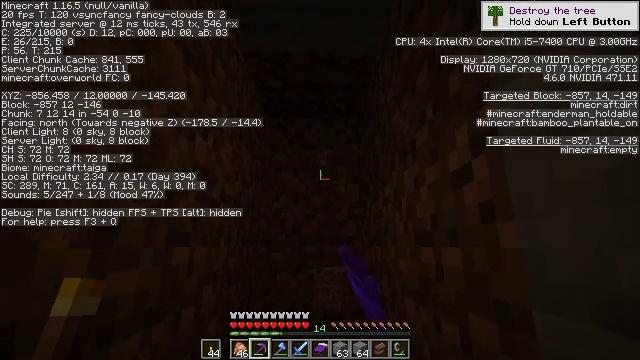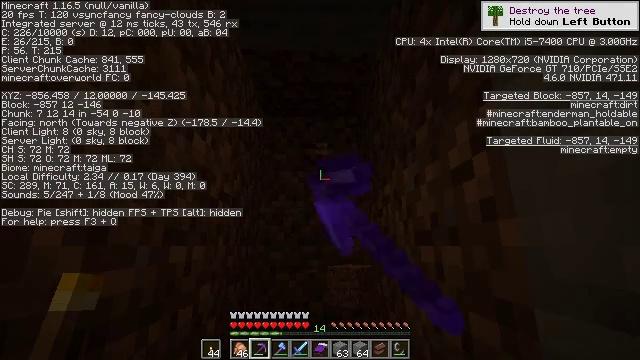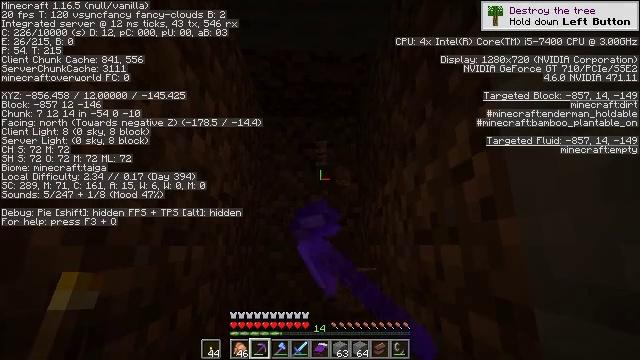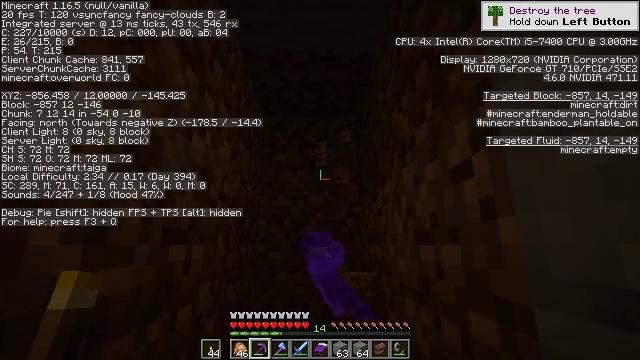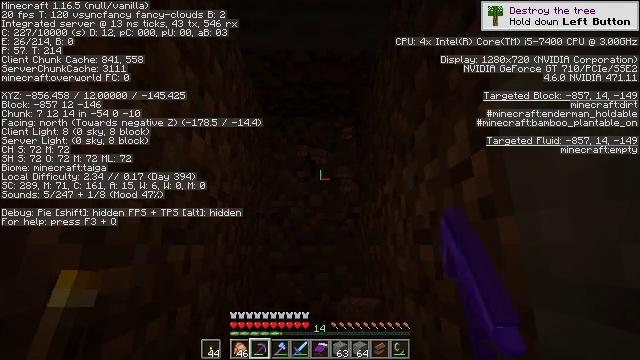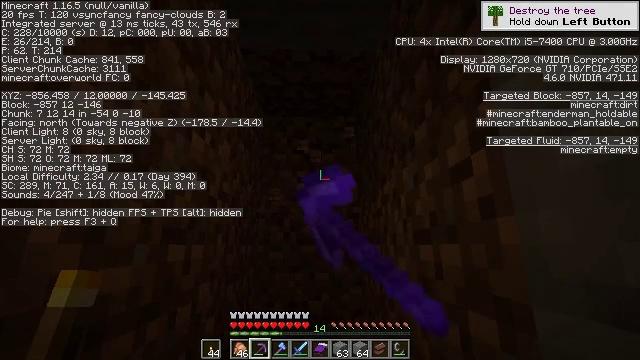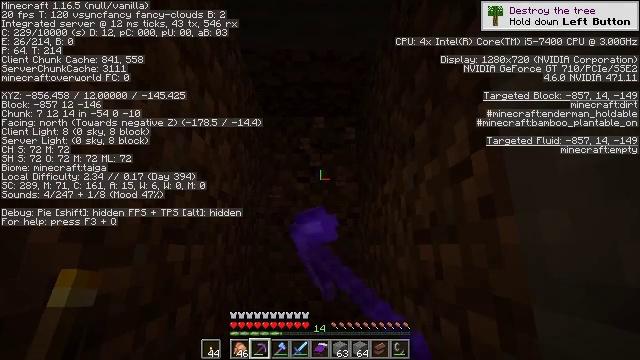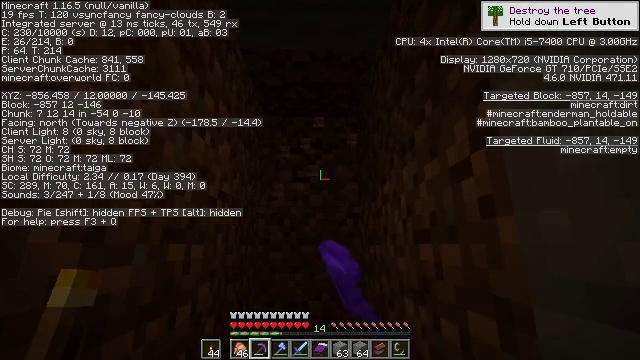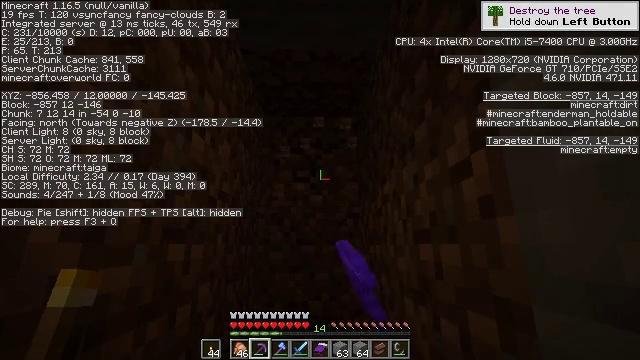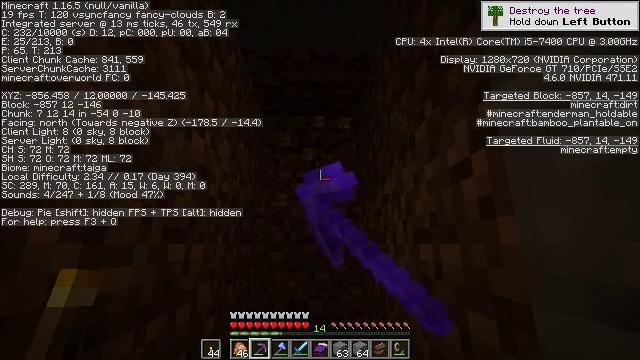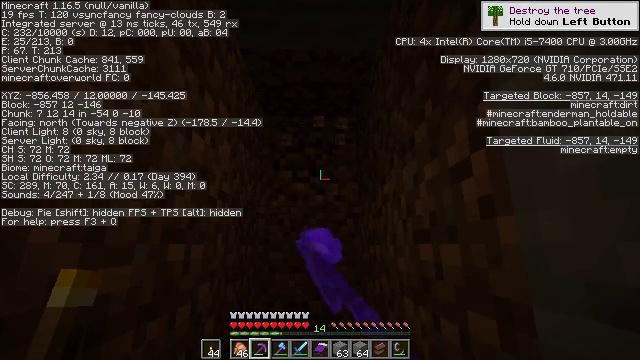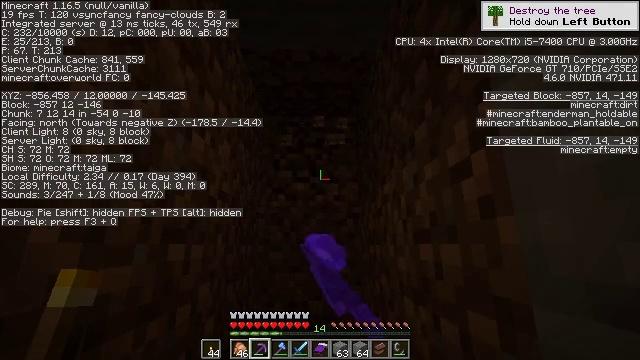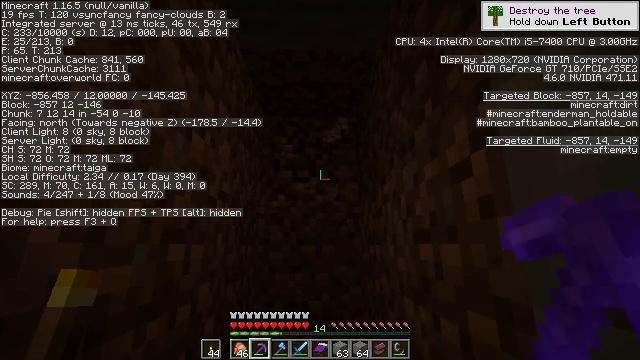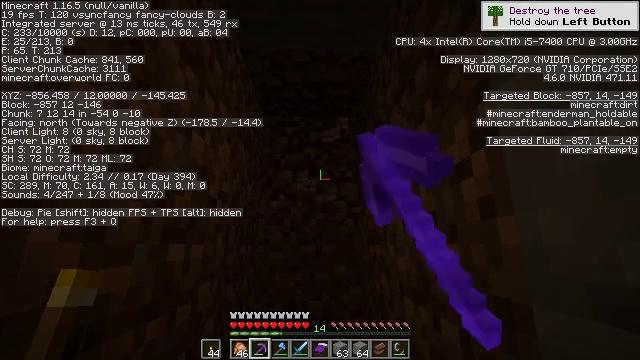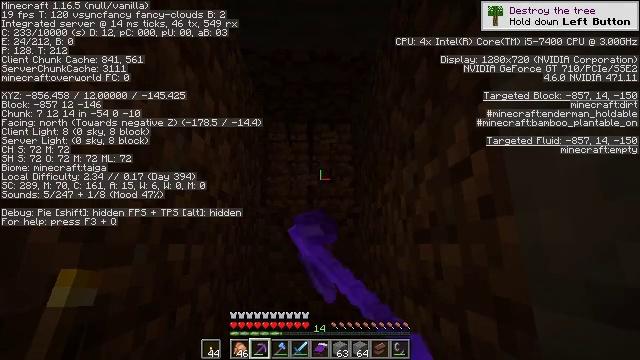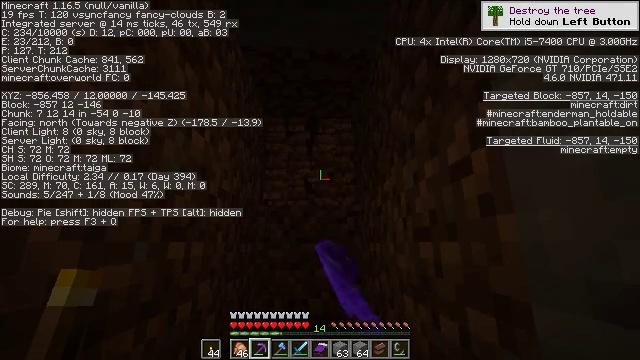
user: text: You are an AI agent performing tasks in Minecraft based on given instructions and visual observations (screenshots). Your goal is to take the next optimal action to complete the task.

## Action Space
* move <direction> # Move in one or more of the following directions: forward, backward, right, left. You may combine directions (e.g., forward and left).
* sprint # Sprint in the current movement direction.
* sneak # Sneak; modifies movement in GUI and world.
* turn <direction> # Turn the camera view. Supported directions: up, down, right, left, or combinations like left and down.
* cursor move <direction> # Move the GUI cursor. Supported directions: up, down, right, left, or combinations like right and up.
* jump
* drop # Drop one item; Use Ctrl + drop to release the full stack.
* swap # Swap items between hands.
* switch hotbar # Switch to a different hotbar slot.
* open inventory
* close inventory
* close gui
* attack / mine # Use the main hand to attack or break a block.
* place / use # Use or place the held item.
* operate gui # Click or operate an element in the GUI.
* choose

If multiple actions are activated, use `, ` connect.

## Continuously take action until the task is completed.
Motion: motion action
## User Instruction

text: Collect dirt by holding left button.
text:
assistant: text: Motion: attack / mine
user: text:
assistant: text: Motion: attack / mine
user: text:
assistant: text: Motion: attack / mine
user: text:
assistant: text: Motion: attack / mine
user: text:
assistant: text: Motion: attack / mine
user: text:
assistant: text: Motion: attack / mine
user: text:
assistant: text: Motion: attack / mine
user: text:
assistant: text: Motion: attack / mine
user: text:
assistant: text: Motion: attack / mine
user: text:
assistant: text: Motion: attack / mine
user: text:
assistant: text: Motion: attack / mine
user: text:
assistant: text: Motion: attack / mine
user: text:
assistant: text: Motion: attack / mine
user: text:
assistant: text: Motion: attack / mine
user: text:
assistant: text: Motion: attack / mine
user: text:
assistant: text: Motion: turn down, attack / mine
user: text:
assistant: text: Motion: turn down, attack / mine
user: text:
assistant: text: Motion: attack / mine
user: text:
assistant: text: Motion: attack / mine
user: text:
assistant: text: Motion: attack / mine
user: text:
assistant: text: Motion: attack / mine
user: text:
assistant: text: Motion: attack / mine
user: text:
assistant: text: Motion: attack / mine
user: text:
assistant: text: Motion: attack / mine
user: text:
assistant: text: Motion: attack / mine
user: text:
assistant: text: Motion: attack / mine
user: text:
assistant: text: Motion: attack / mine
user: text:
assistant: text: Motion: attack / mine
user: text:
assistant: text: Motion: attack / mine
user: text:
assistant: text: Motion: attack / mine